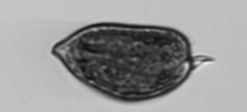
Label: Prorocentrum_micans